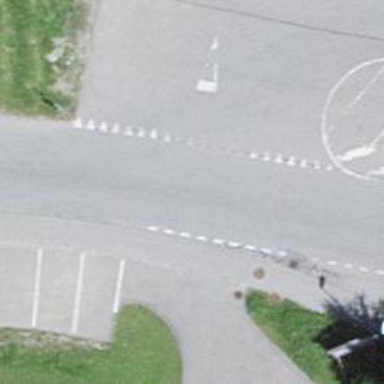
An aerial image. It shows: Driveway leading to service road.